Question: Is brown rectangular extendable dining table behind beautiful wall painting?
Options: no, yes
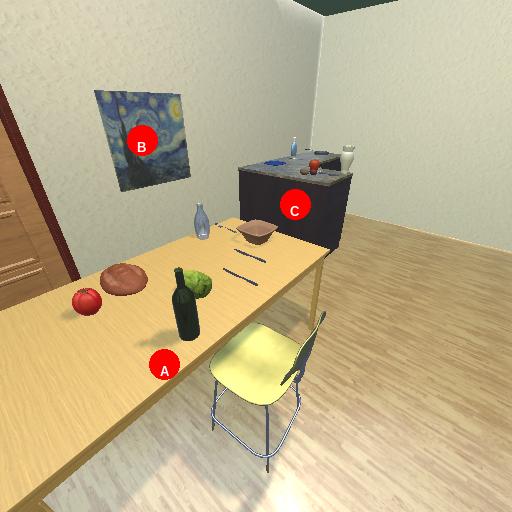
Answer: no